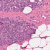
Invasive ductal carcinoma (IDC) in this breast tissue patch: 0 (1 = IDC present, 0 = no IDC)